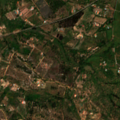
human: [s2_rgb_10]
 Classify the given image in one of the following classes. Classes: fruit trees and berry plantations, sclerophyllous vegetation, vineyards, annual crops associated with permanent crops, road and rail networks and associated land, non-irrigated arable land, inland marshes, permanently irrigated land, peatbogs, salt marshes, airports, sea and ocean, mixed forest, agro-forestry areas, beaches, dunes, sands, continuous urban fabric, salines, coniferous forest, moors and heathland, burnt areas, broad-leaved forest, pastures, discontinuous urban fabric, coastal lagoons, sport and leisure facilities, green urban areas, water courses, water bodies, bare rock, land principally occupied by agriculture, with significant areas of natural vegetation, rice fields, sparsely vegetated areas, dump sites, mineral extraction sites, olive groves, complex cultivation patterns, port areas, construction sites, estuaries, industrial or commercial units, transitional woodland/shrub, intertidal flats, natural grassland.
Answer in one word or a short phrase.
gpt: continuous urban fabric